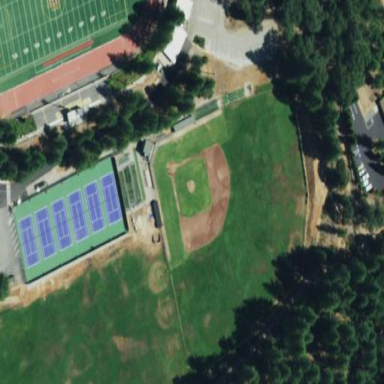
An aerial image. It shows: Bleachers on leisure land.